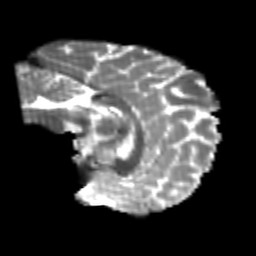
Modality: T2w
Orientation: sagittal
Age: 24
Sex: female
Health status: healthy
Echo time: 0.074 s